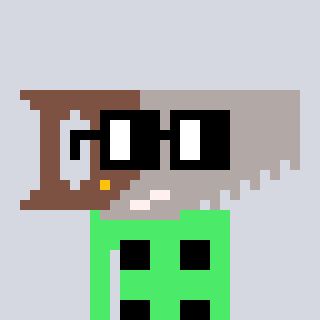
a pixel art character with square black glasses, a saw-shaped head and a teal-colored body on a cool background